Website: walmart
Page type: customer-info-address
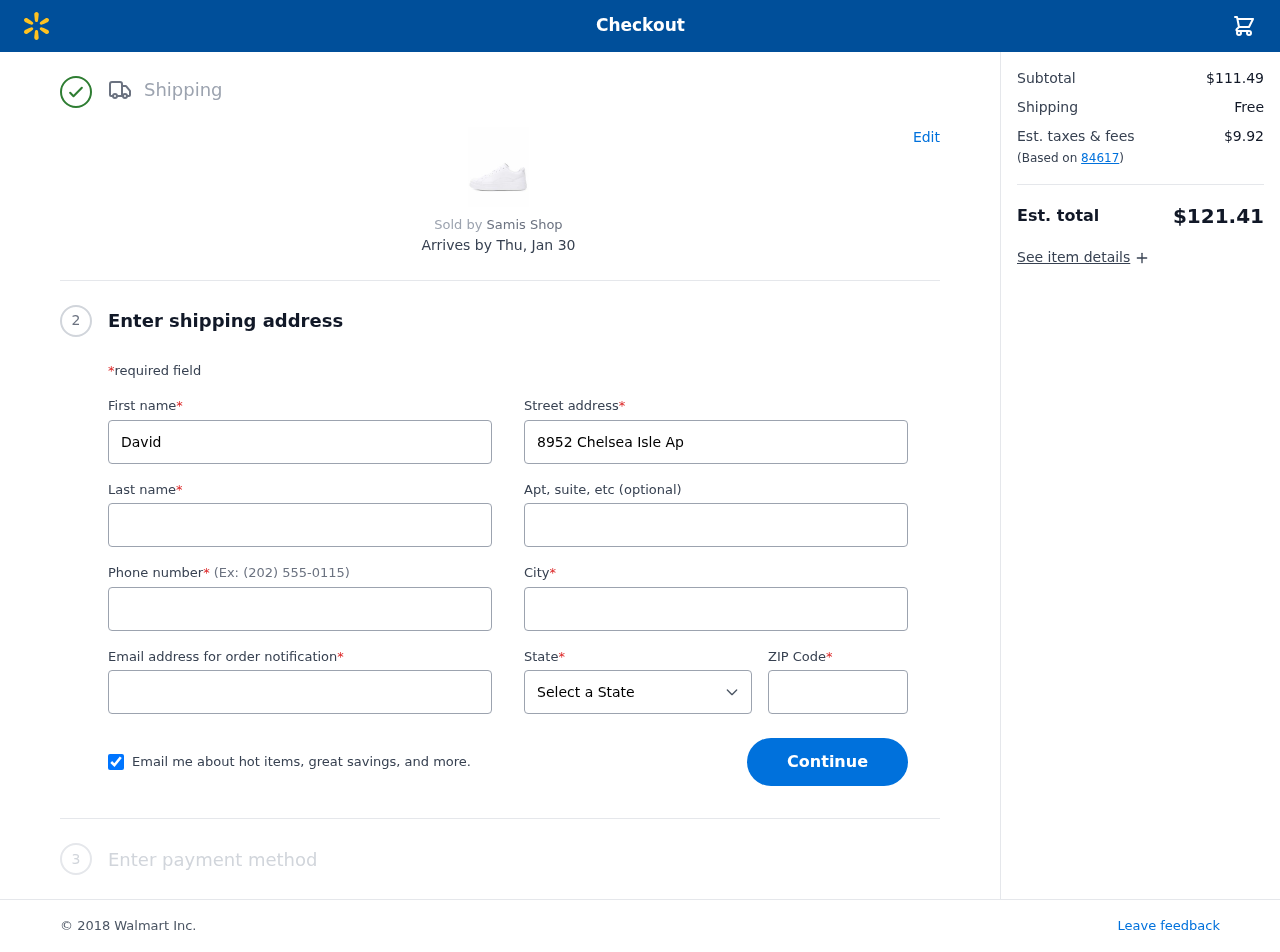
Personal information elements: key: PII_CITY
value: Campbellton
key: PII_EMAIL
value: davidbauer@hotmail.com
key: PII_FIRSTNAME
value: David
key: PII_LASTNAME
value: Bauer
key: PII_PHONE
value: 9642028671
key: PII_POSTCODE
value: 84617
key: PII_STATE
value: Ohio
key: PII_STREET
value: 8952 Chelsea Isle Apt. 126
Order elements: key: ORDER_DELIVERY_DATE
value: Thu, Jan 30
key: ORDER_SUBTOTAL
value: $111.49
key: ORDER_SHIPPING_COST
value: Free
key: ORDER_TAX
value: $9.92
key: ORDER_TOTAL
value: $121.41